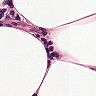
Metastatic tissue present: no